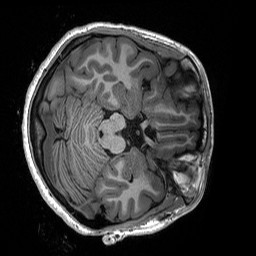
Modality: T1w
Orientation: axial
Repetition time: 8 s
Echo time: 0.066 s